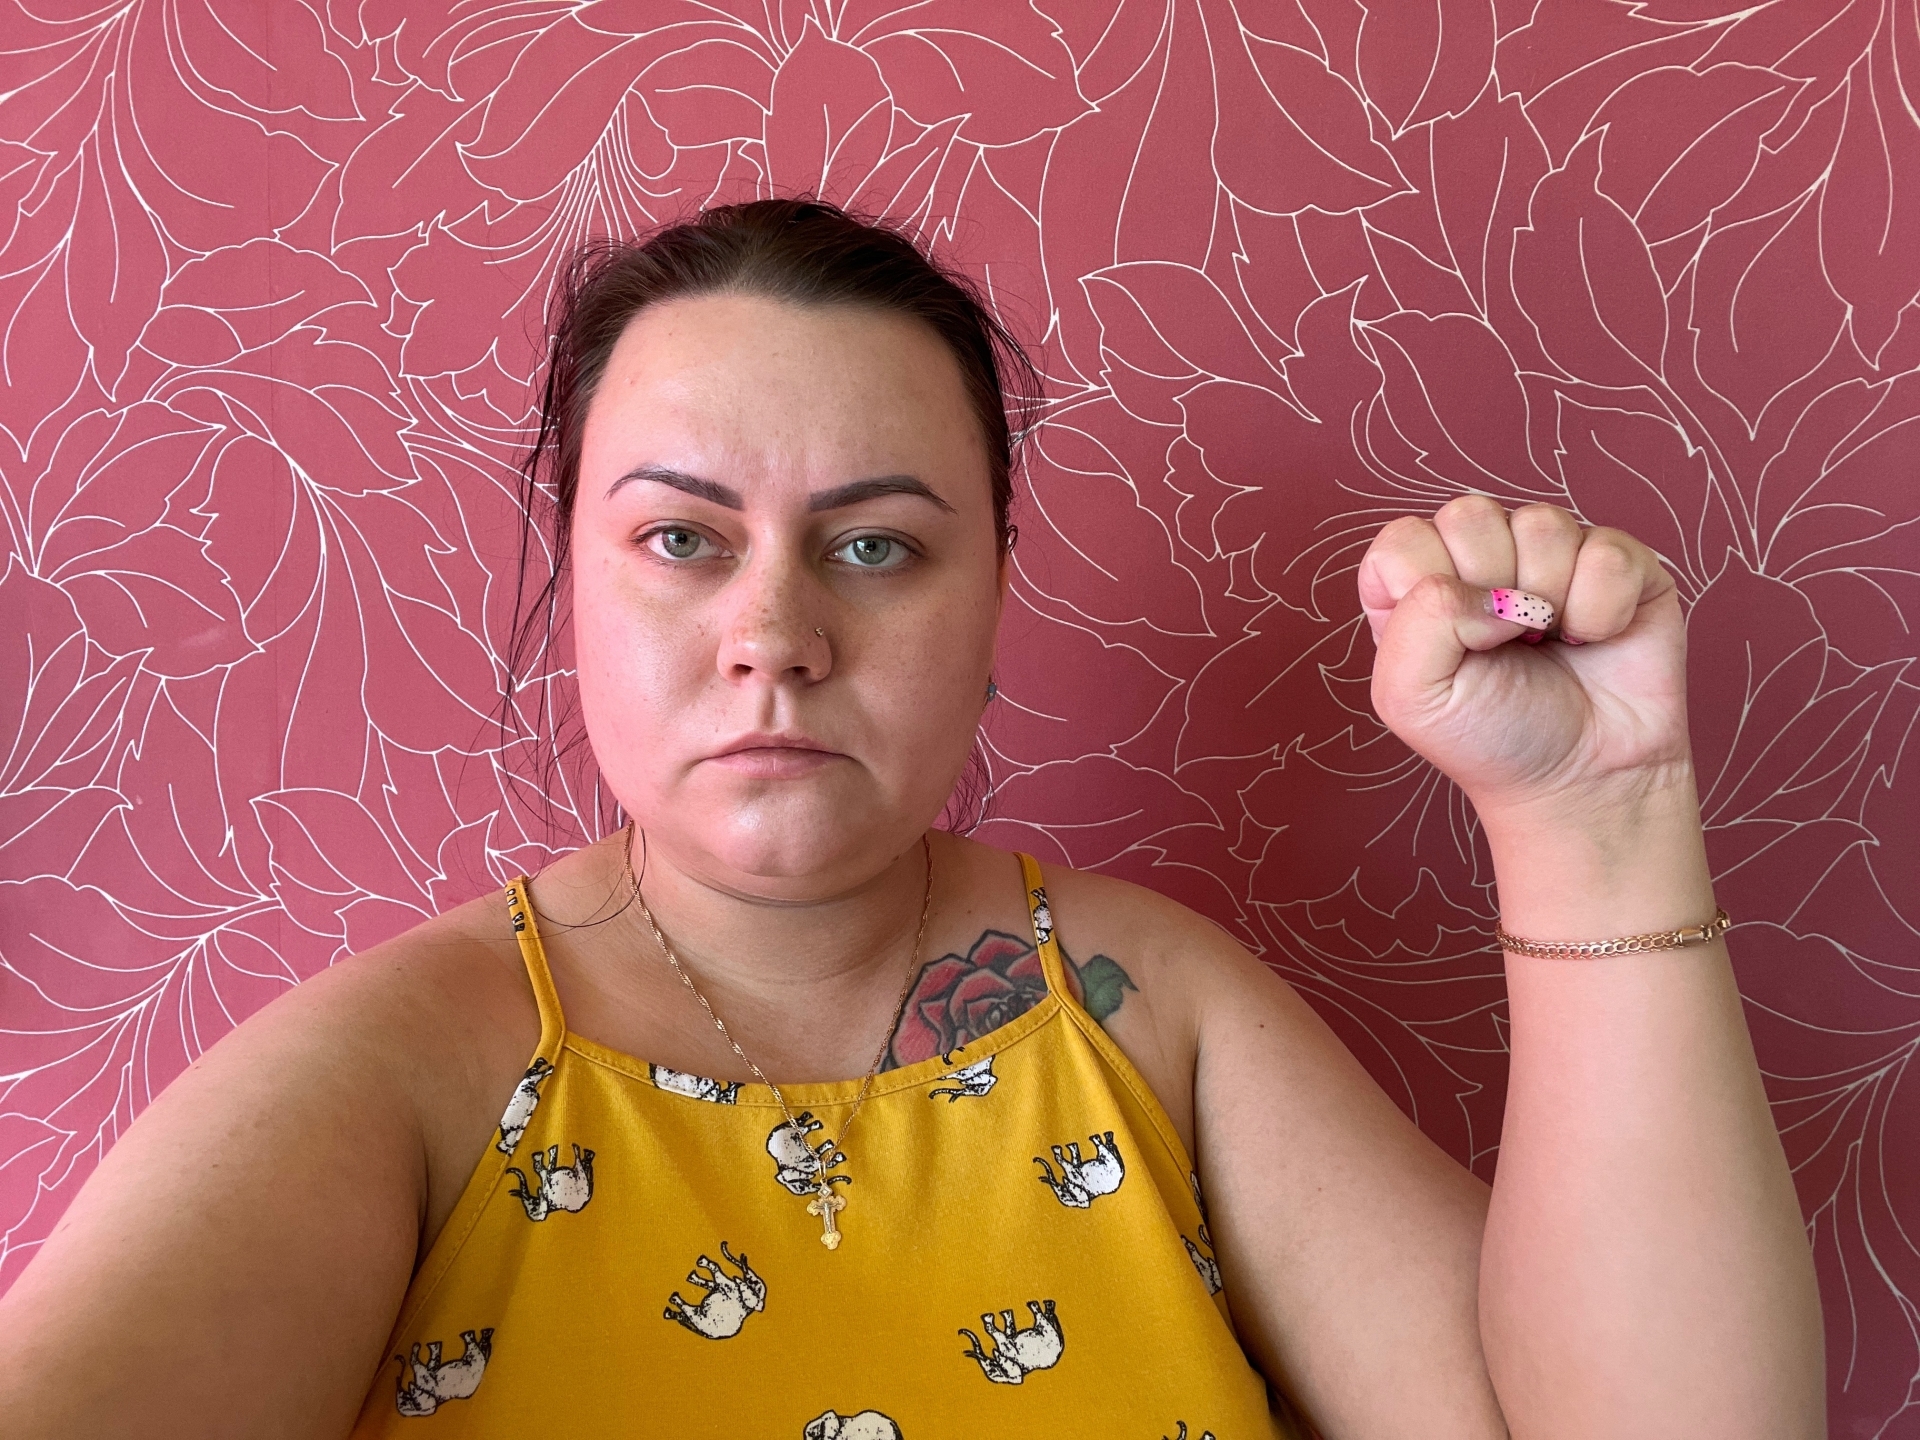
Label: clear